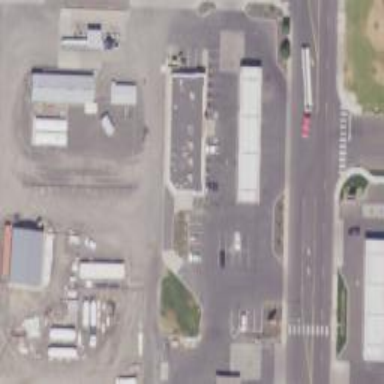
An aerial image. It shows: Convenience shop.